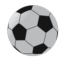
soccer ball